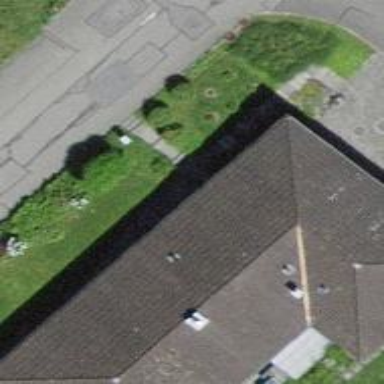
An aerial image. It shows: Hipped roof house with roof tiles.